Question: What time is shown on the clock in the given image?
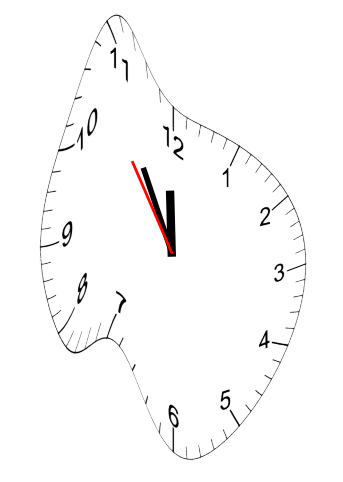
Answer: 11:54:54